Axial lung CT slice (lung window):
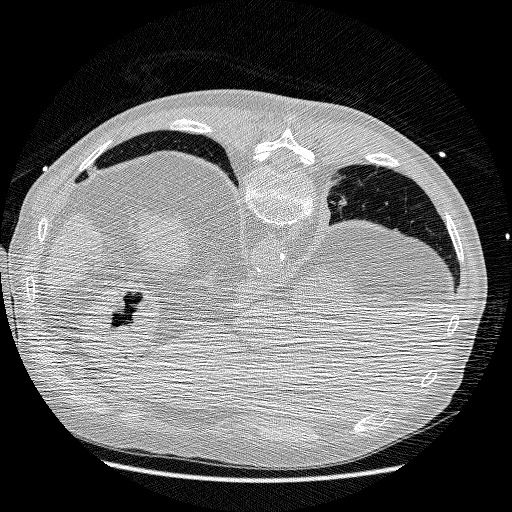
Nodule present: no